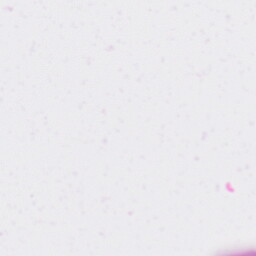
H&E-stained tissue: Skin